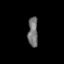
Tissue: prostate
Cell type: Epithelial cells
Senescence score: 0.3523
Nuclear area (px): 291
Mean DAPI intensity: 113.337